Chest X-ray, PA view. Patient: 35 years old, sex F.
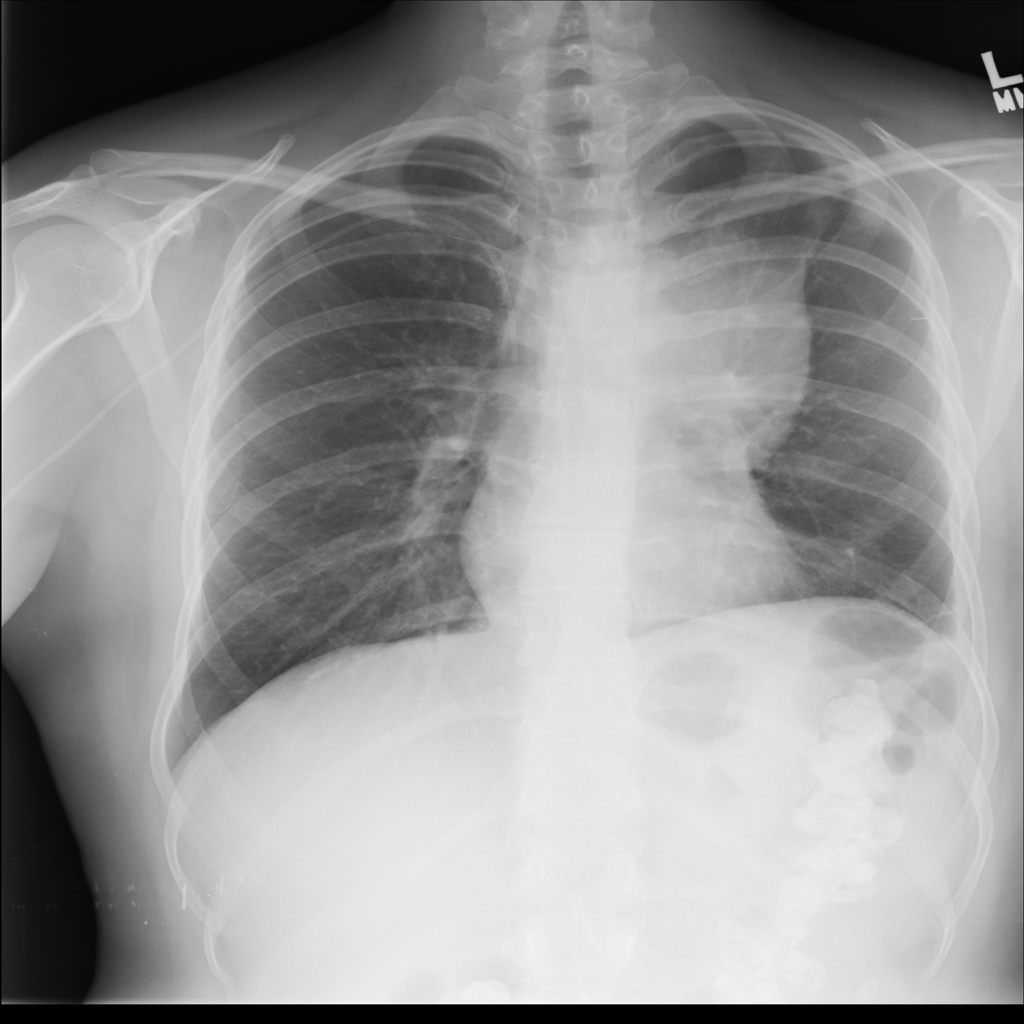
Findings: Effusion, Pleural_Thickening